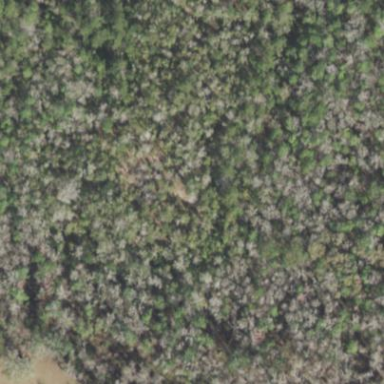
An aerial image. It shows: Mixed woodland area with various types of leaves.